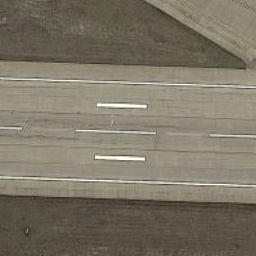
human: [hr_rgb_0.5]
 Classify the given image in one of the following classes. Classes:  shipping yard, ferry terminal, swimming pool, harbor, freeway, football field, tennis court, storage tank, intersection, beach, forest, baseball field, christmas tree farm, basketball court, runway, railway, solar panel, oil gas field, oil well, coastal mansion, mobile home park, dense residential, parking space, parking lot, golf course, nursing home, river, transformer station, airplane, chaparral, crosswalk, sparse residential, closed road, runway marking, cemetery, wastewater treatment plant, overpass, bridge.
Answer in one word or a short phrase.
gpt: runway